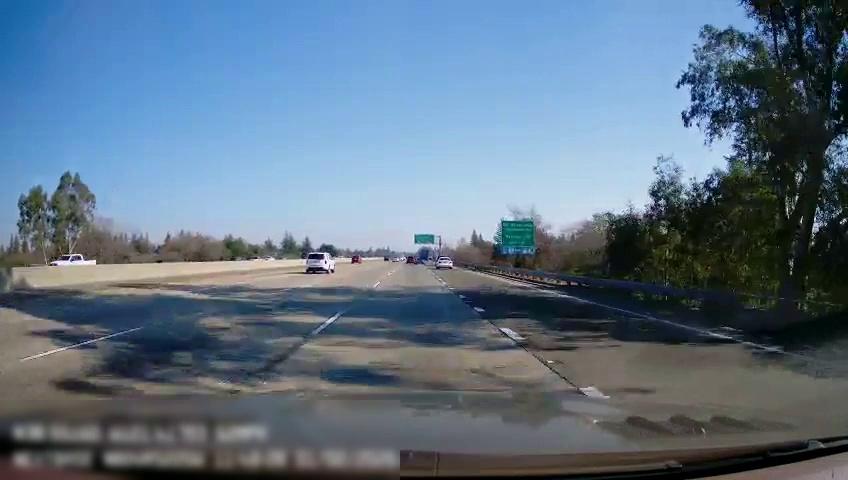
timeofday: Day
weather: Sunny
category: Drivable Space
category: Vehicles | Truck
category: Vehicles | Car
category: Vehicles | SUV
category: Vehicles | SUV
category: Vehicles | SUV
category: Lanes | Alternate Lane
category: Lanes | Alternate Lane
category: Lanes | Alternate Lane
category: Lanes | Alternate Lane
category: Traffic | Signs
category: Traffic | Signs